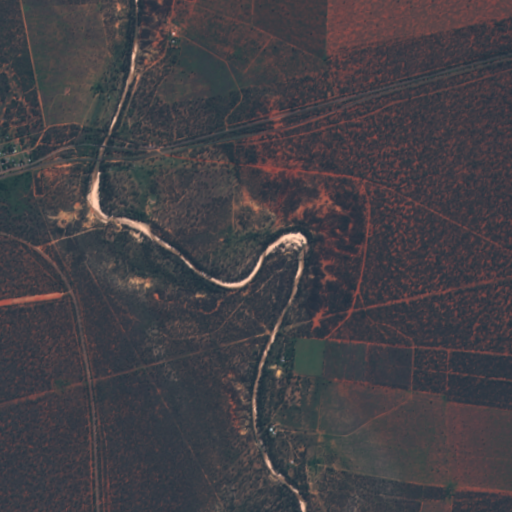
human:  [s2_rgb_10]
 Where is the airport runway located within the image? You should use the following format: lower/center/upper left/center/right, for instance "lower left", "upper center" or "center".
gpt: The airport runway is located in the center left of the image.
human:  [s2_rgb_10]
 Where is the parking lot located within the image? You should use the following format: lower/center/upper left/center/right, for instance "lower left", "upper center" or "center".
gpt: The parking lot is located in the upper left of the image.
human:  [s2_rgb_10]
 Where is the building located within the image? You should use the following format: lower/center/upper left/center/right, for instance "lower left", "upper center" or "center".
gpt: There is no building in the image.